Question: I use ZenHub to manage my Issues on GitHub.
When I go to the detail of an issue I can see the property "pipeline" in GitHub which is exactly the column where the Issue is saved.
Now I want to get the pipeline information out of my issues using the API of GitHub. But none of the Issue-Methods
'GET /repos/:owner/:repo/issues' or 'GET /repos/:owner/:repo/issues/:number' seem to have any information about the pipeline. Is it hidden anywhere else?
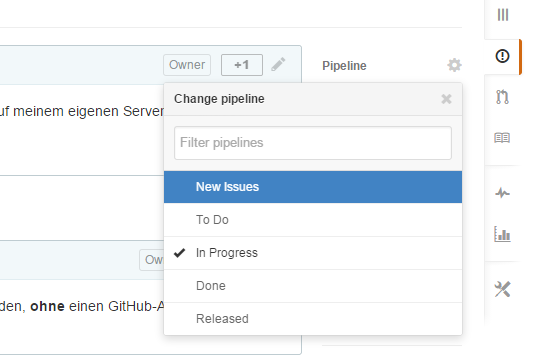
Answer: With the Github API v4, you can query the <URL> and check runs for the commit triggering your pipelines.